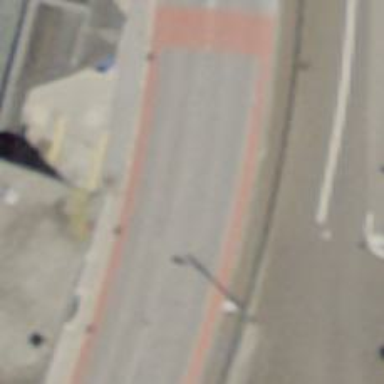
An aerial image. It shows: Marked zebra crossing on the road.